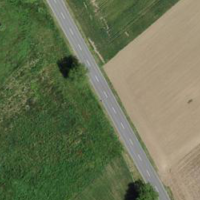
EUNIS habitat code: 52
Species observed at this site:
Lanius collurio
Linaria cannabina
Emberiza citrinella
Hippolais polyglotta